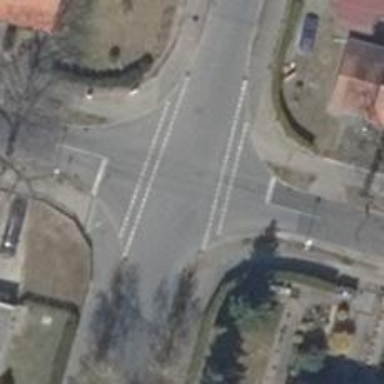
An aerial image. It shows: Residential road with asphalt surface. There are separate sidewalks on both sides of the road.